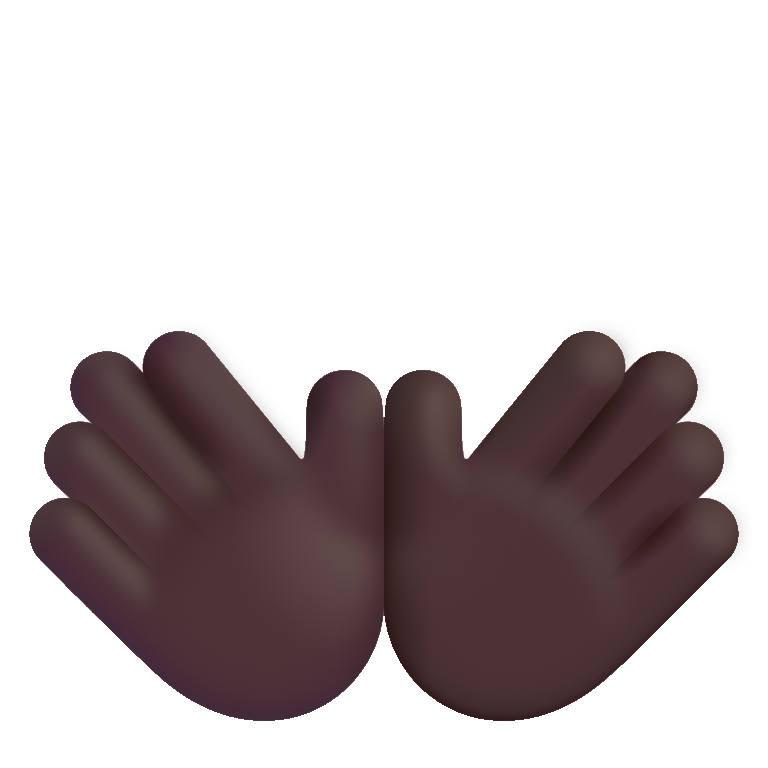
open hands color dark